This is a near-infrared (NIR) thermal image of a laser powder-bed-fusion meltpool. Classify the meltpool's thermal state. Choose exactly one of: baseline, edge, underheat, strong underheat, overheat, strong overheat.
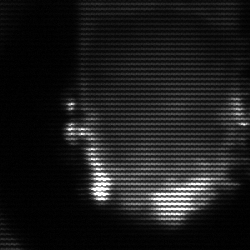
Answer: baseline